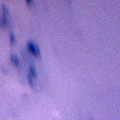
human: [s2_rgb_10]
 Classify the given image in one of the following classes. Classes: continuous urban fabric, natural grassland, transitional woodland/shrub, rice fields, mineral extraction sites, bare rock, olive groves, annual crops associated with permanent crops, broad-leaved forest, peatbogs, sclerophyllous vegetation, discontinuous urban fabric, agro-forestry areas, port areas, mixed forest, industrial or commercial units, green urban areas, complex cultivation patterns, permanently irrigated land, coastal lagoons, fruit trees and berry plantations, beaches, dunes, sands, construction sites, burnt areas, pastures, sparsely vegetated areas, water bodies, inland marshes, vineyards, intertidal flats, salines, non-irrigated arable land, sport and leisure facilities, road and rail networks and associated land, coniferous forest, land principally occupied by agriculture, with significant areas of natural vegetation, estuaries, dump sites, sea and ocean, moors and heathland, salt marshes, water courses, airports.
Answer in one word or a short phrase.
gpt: water bodies